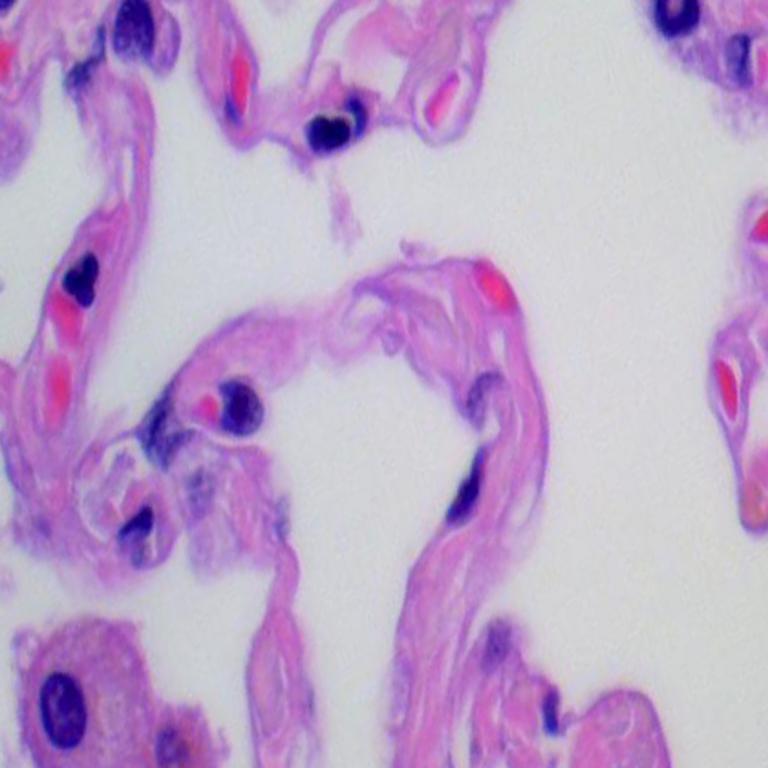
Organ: lung
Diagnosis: benign